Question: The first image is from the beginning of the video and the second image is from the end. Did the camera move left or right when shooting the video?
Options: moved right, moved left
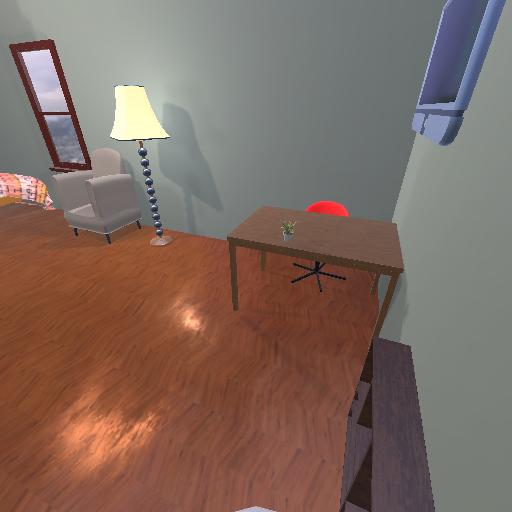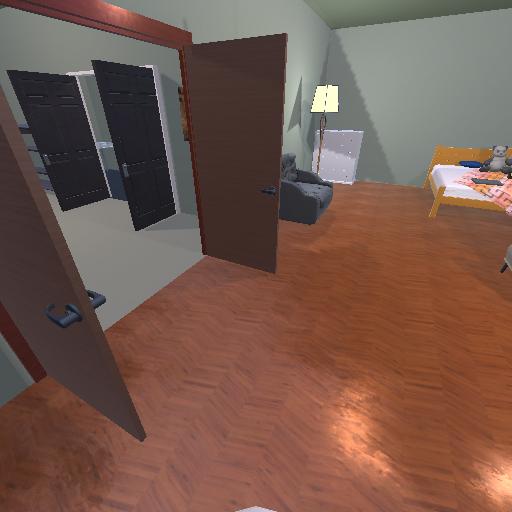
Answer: moved right